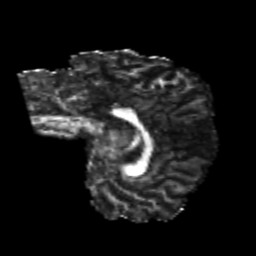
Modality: FA
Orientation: sagittal
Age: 21
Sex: male
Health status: healthy
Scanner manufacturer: philips
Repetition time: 7.388 s
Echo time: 0.08599 s